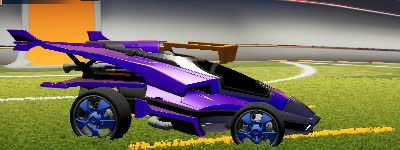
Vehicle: aftershock